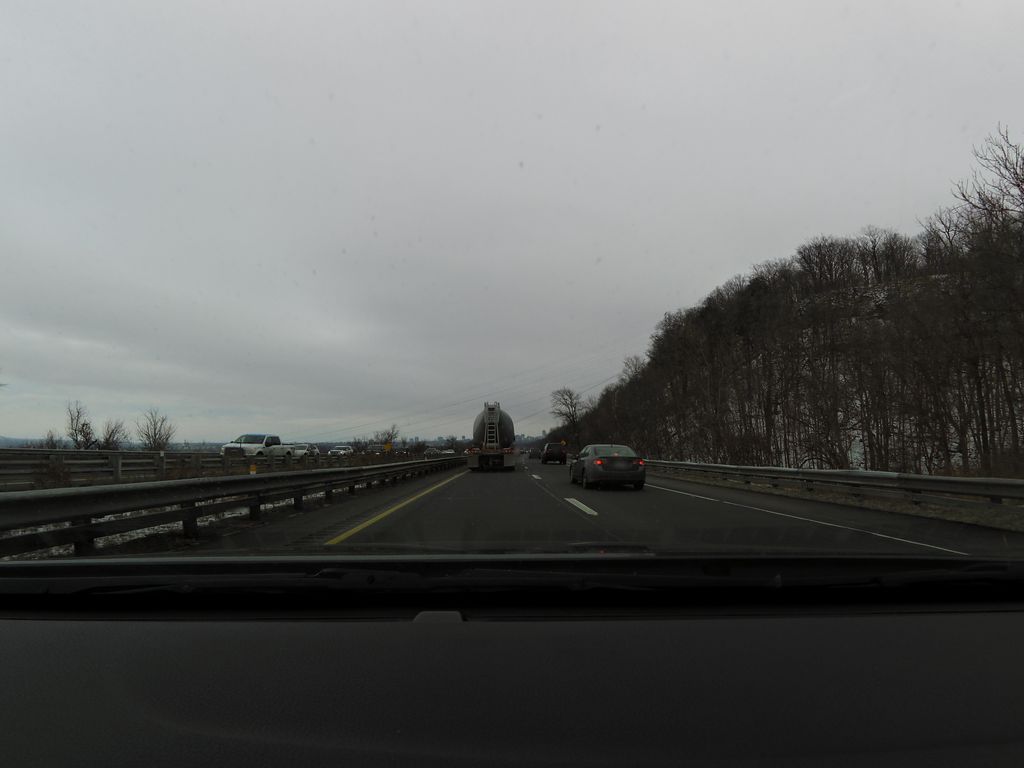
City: hamilton